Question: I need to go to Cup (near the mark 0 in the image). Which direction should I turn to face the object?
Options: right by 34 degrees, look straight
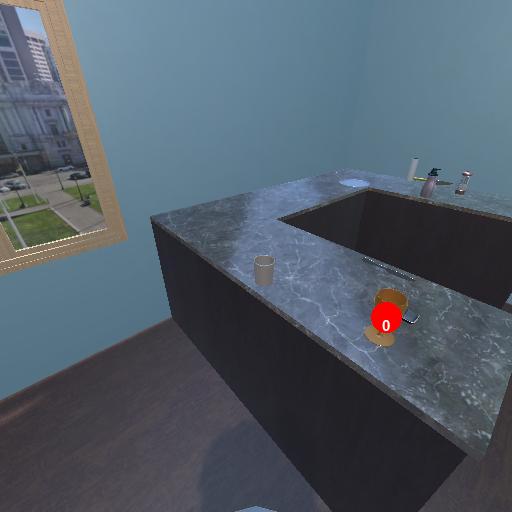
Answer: right by 34 degrees